Question: When I try to migrate some changes on one of the models I get this error but only when I use '.env' file in 'settings.py':
'''
django.core.exceptions.ImproperlyConfigured: settings.DATABASES is improperly configured. Please supply the ENGINE value. Check settings documentation for more details.
'''
My 'settings.py'
'''
DATABASES = {
'default': {
'ENGINE': os.environ.get('DB_ENGINE'),
'NAME': os.environ.get('DB_NAME'),
'USER': os.environ.get('DB_USER'),
'PASSWORD': os.environ.get('DB_PASSWORD'),
'HOST': os.environ.get('DB_HOST'),
'PORT': os.environ.get('DB_PORT'),
}
}
'''
My '.env' file
'''
# DB
DB_ENGINE=django.db.backends.postgresql
DB_NAME=db
DB_USER=user
DB_PASSWORD=password
DB_HOST=127.0.0.1
DB_PORT=5432
'''
My Pycharm '.env' settings
When I set up my 'settings.py' back to
'''
DATABASES = {
'default': {
'ENGINE': 'django.db.backends.postgresql',
'NAME': 'db',
'USER': 'user',
'PASSWORD': 'password',
'HOST': '127.0.0.1',
'PORT': '5432',
}
}
'''
I don't have any problems to migrate.
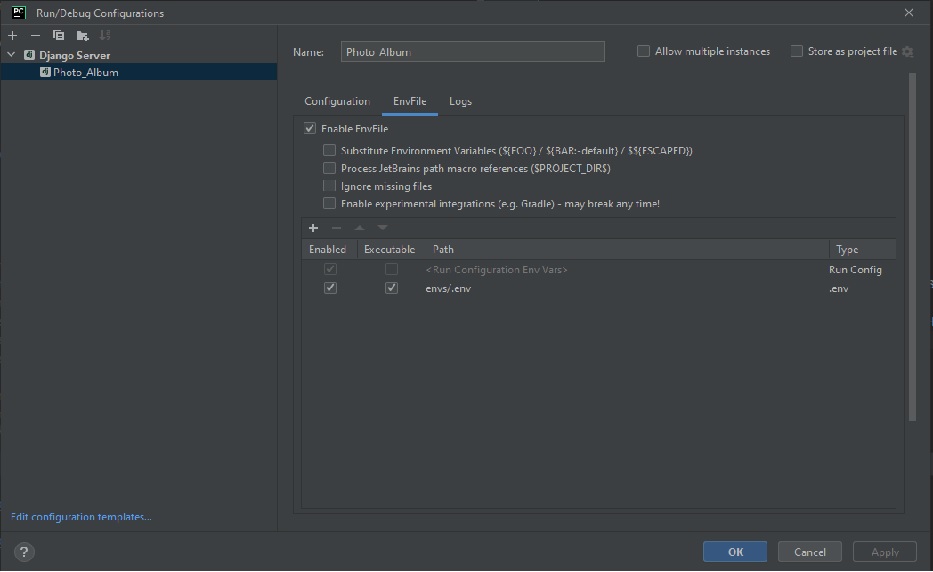
Answer: You should load the '.env' file inside your settings, not PyCharm.
One way to do this is to use <URL>.
Here's how you would use it in your 'settings.py':
'''
import environ
import os
env = environ.Env()
# Set the project base directory
BASE_DIR = os.path.dirname(os.path.dirname(os.path.abspath(__file__)))
# Take environment variables from .env file
environ.Env.read_env(os.path.join(BASE_DIR, '.env'))
# Load the environment variables
DATABASES = {
'default': {
'ENGINE': env('DB_ENGINE'),
'NAME': env('DB_NAME'),
'USER': env('DB_USER'),
'PASSWORD': env('DB_PASSWORD'),
'HOST': env('DB_HOST'),
'PORT': env('DB_PORT'),
}
}
'''
Be sure to <URL> first.
Check out the <URL> for more examples.